Field crop: maize
Growth stage: 1
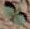
Species: datura